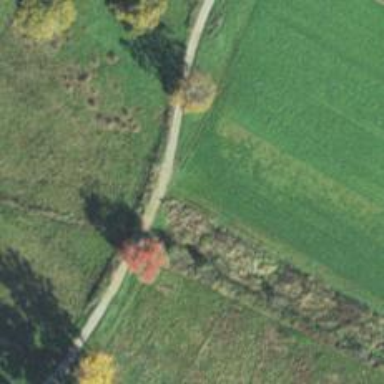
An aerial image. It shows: Culvert tunnel.